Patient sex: M
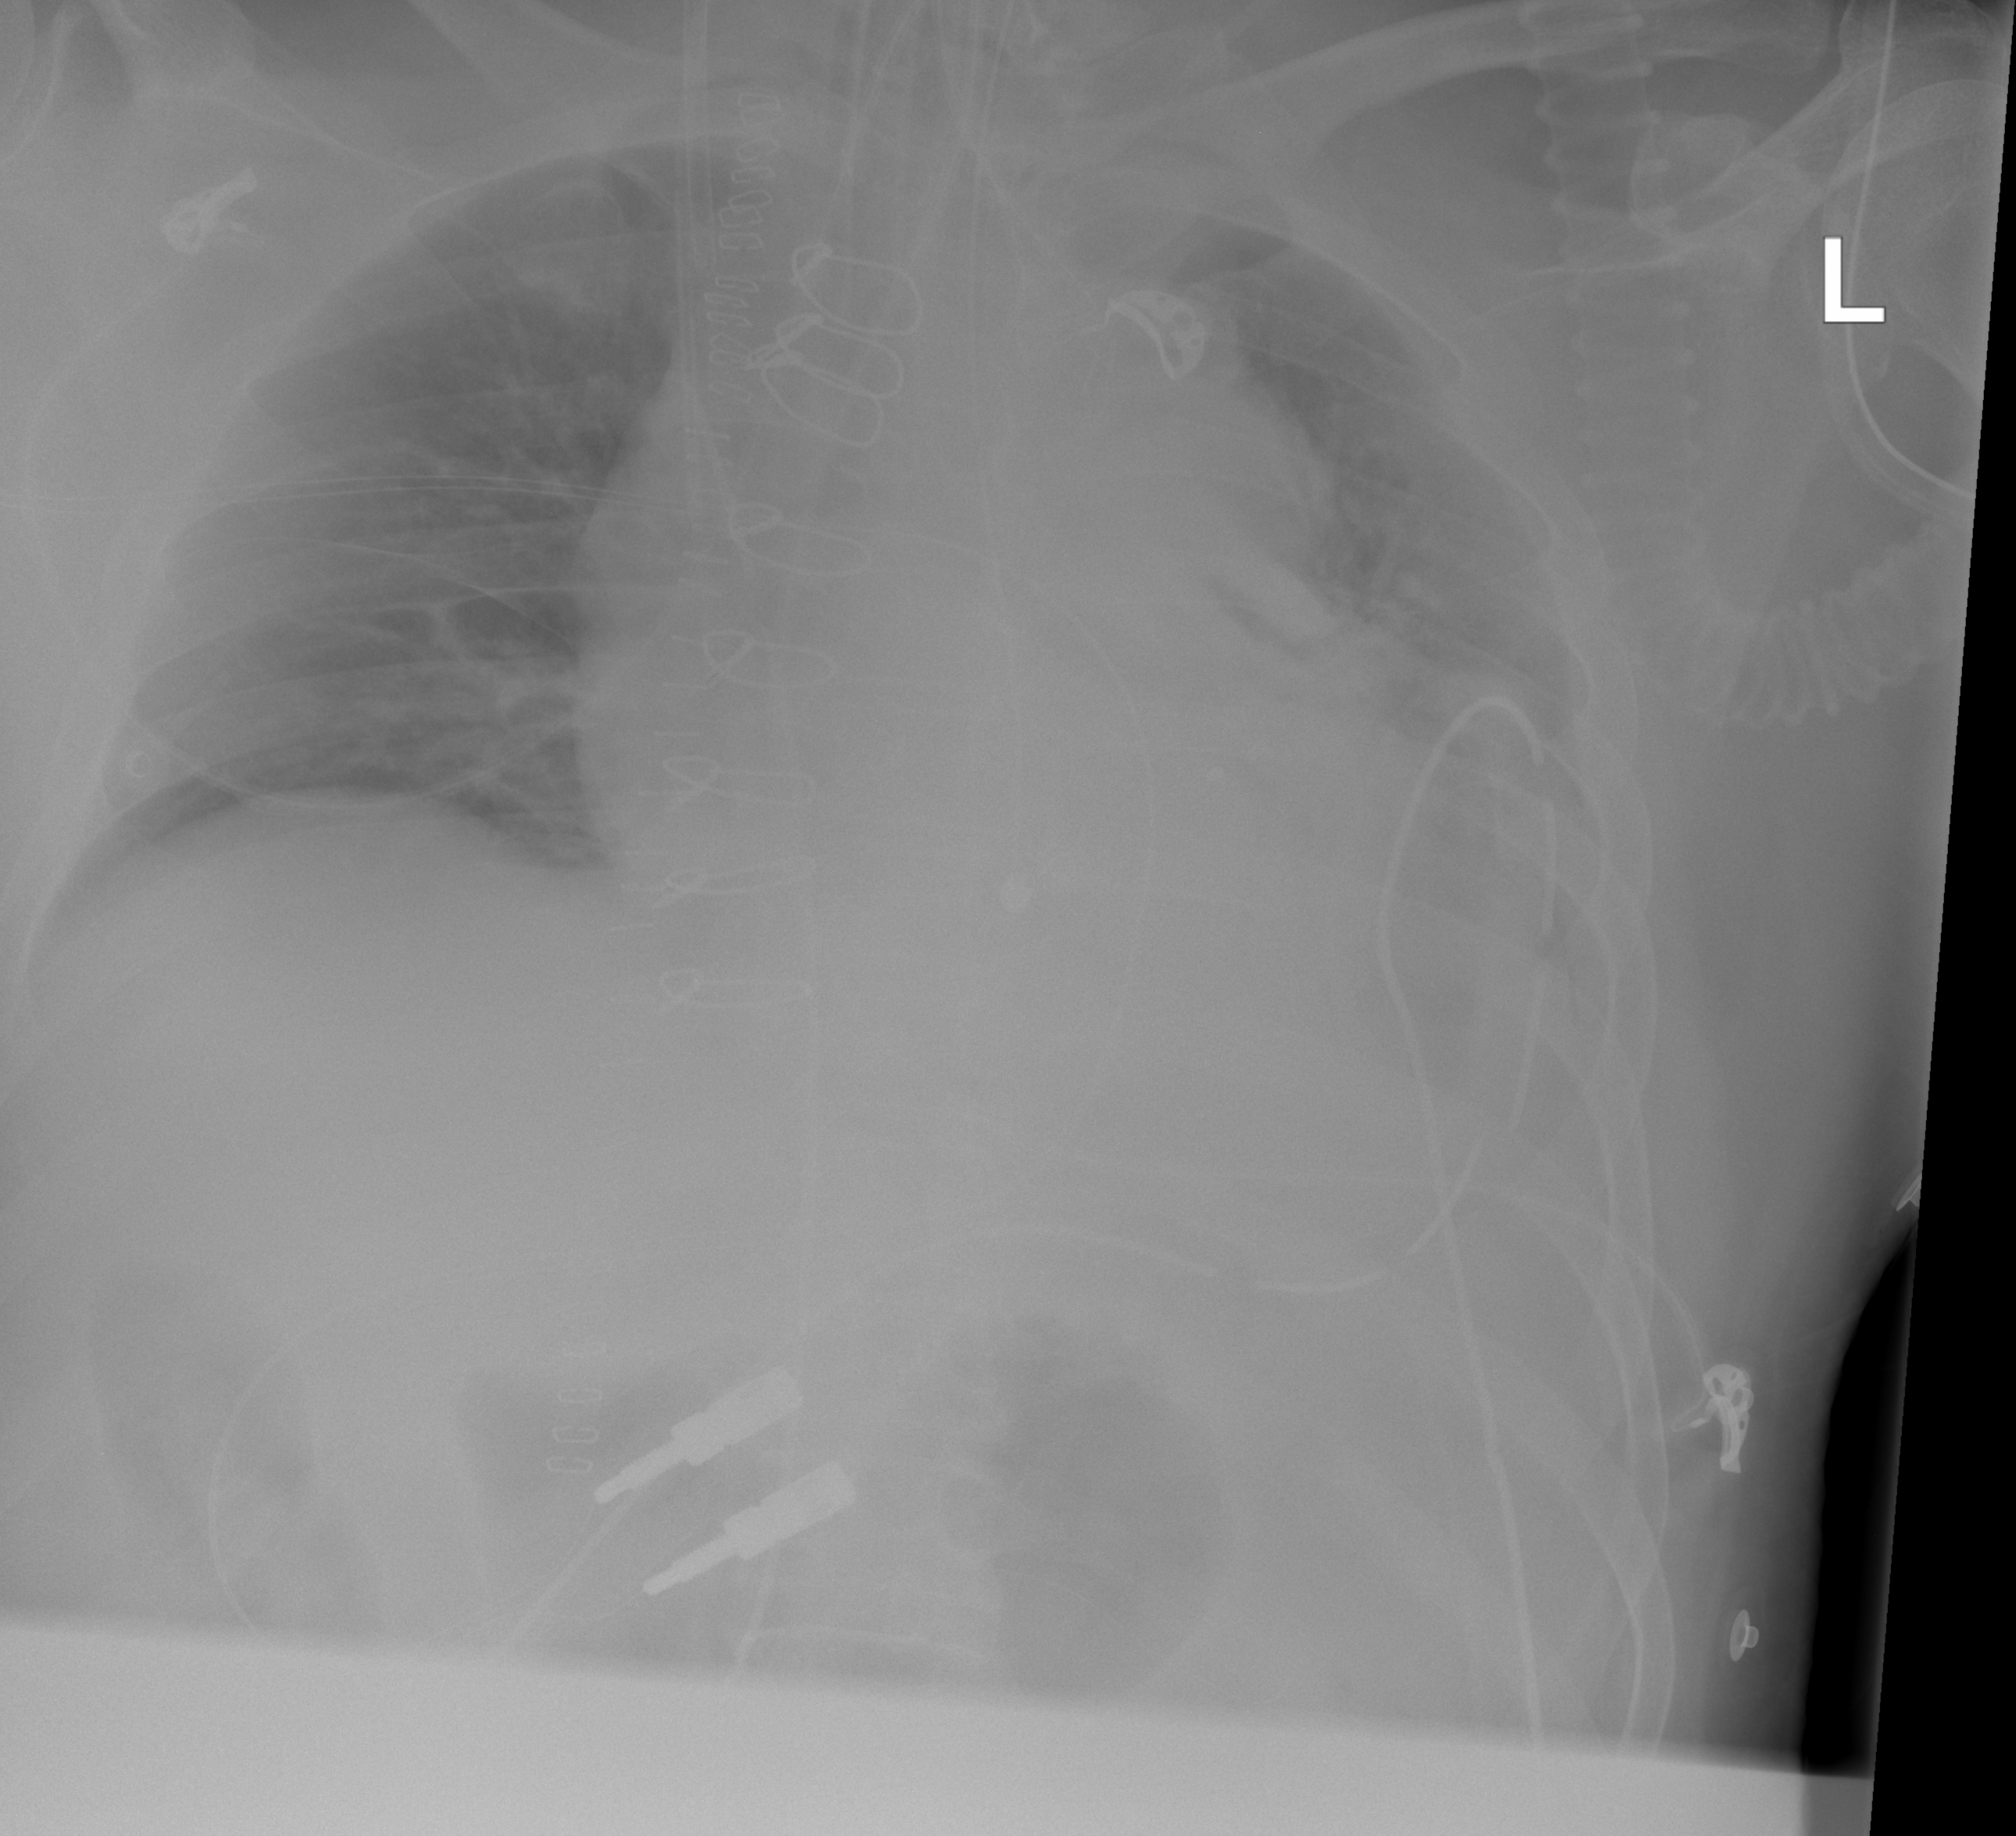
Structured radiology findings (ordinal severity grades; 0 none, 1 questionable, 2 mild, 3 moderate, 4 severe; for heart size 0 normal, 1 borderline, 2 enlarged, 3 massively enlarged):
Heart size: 2
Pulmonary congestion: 2
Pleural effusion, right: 0
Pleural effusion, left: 2
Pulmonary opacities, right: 0
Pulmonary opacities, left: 0
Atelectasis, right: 0
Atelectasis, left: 2